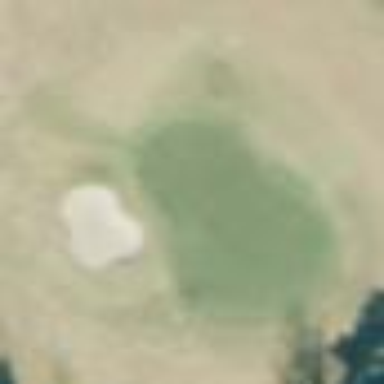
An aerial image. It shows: Grassy area designated as golf fairway.